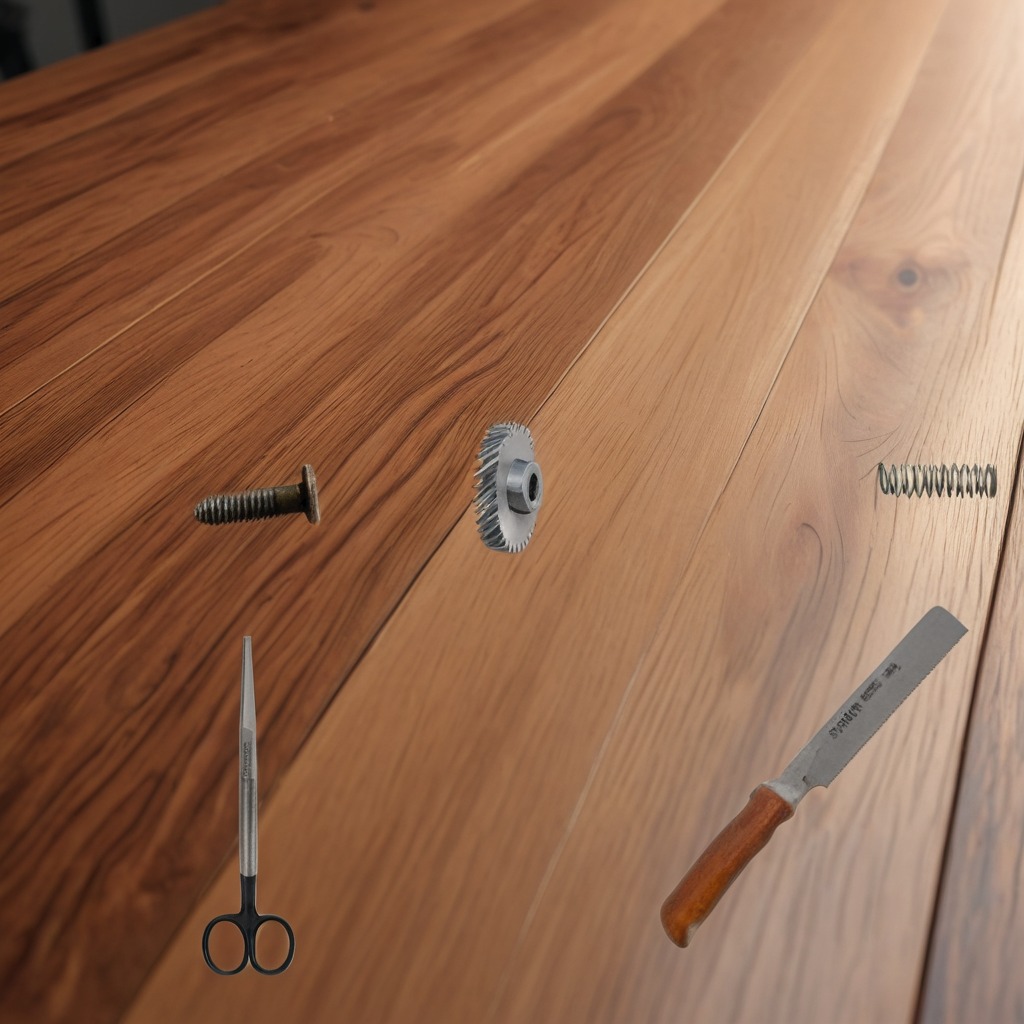
A steel gear with teeth, a metal machine screw, a coiled metal spring, a handheld metal saw, and a pair of scissors are lying on the wooden table in a carpentry studio.